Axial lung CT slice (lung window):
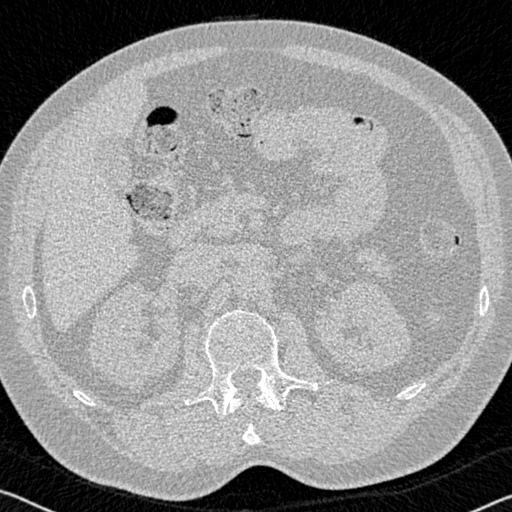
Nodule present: no